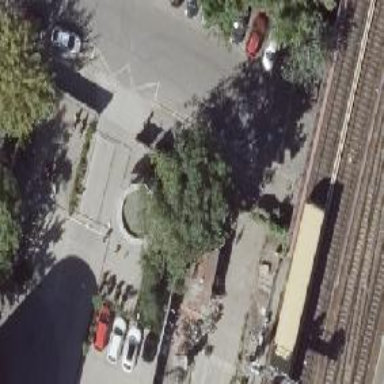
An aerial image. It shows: Shop offering bicycle rental services.